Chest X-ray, AP view. Patient: 26 years old, sex M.
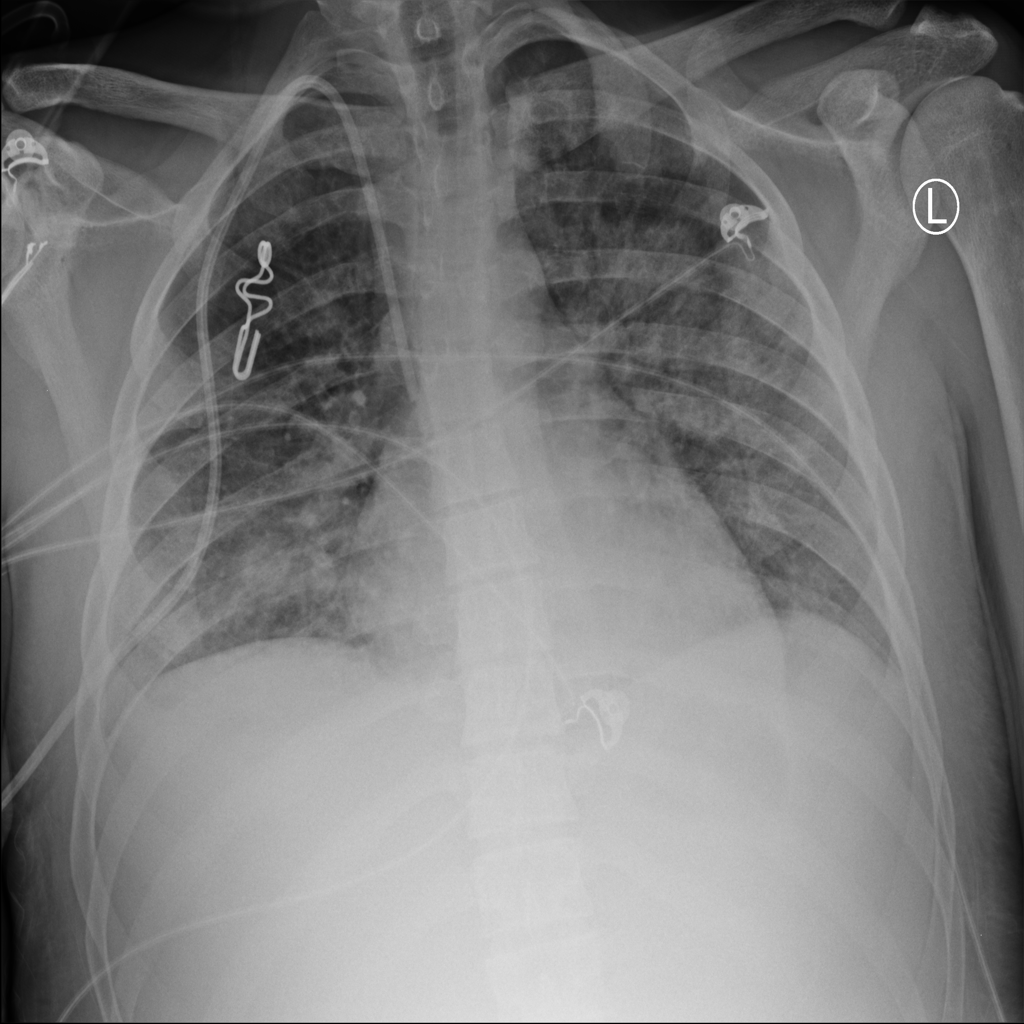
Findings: No Finding